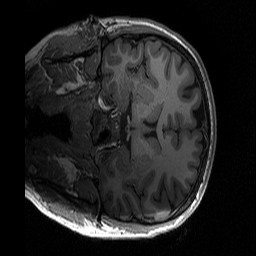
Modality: T1w
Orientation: coronal
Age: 25
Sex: female
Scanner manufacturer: siemens
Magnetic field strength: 3 T
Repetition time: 2.3 s
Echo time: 0.00298 s